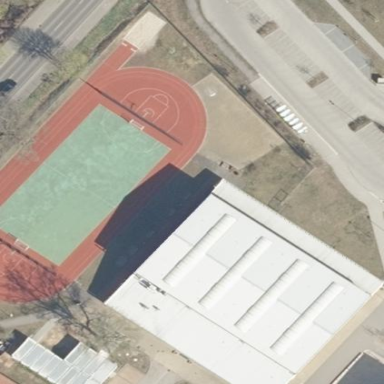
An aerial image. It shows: Sports centre building.